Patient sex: M
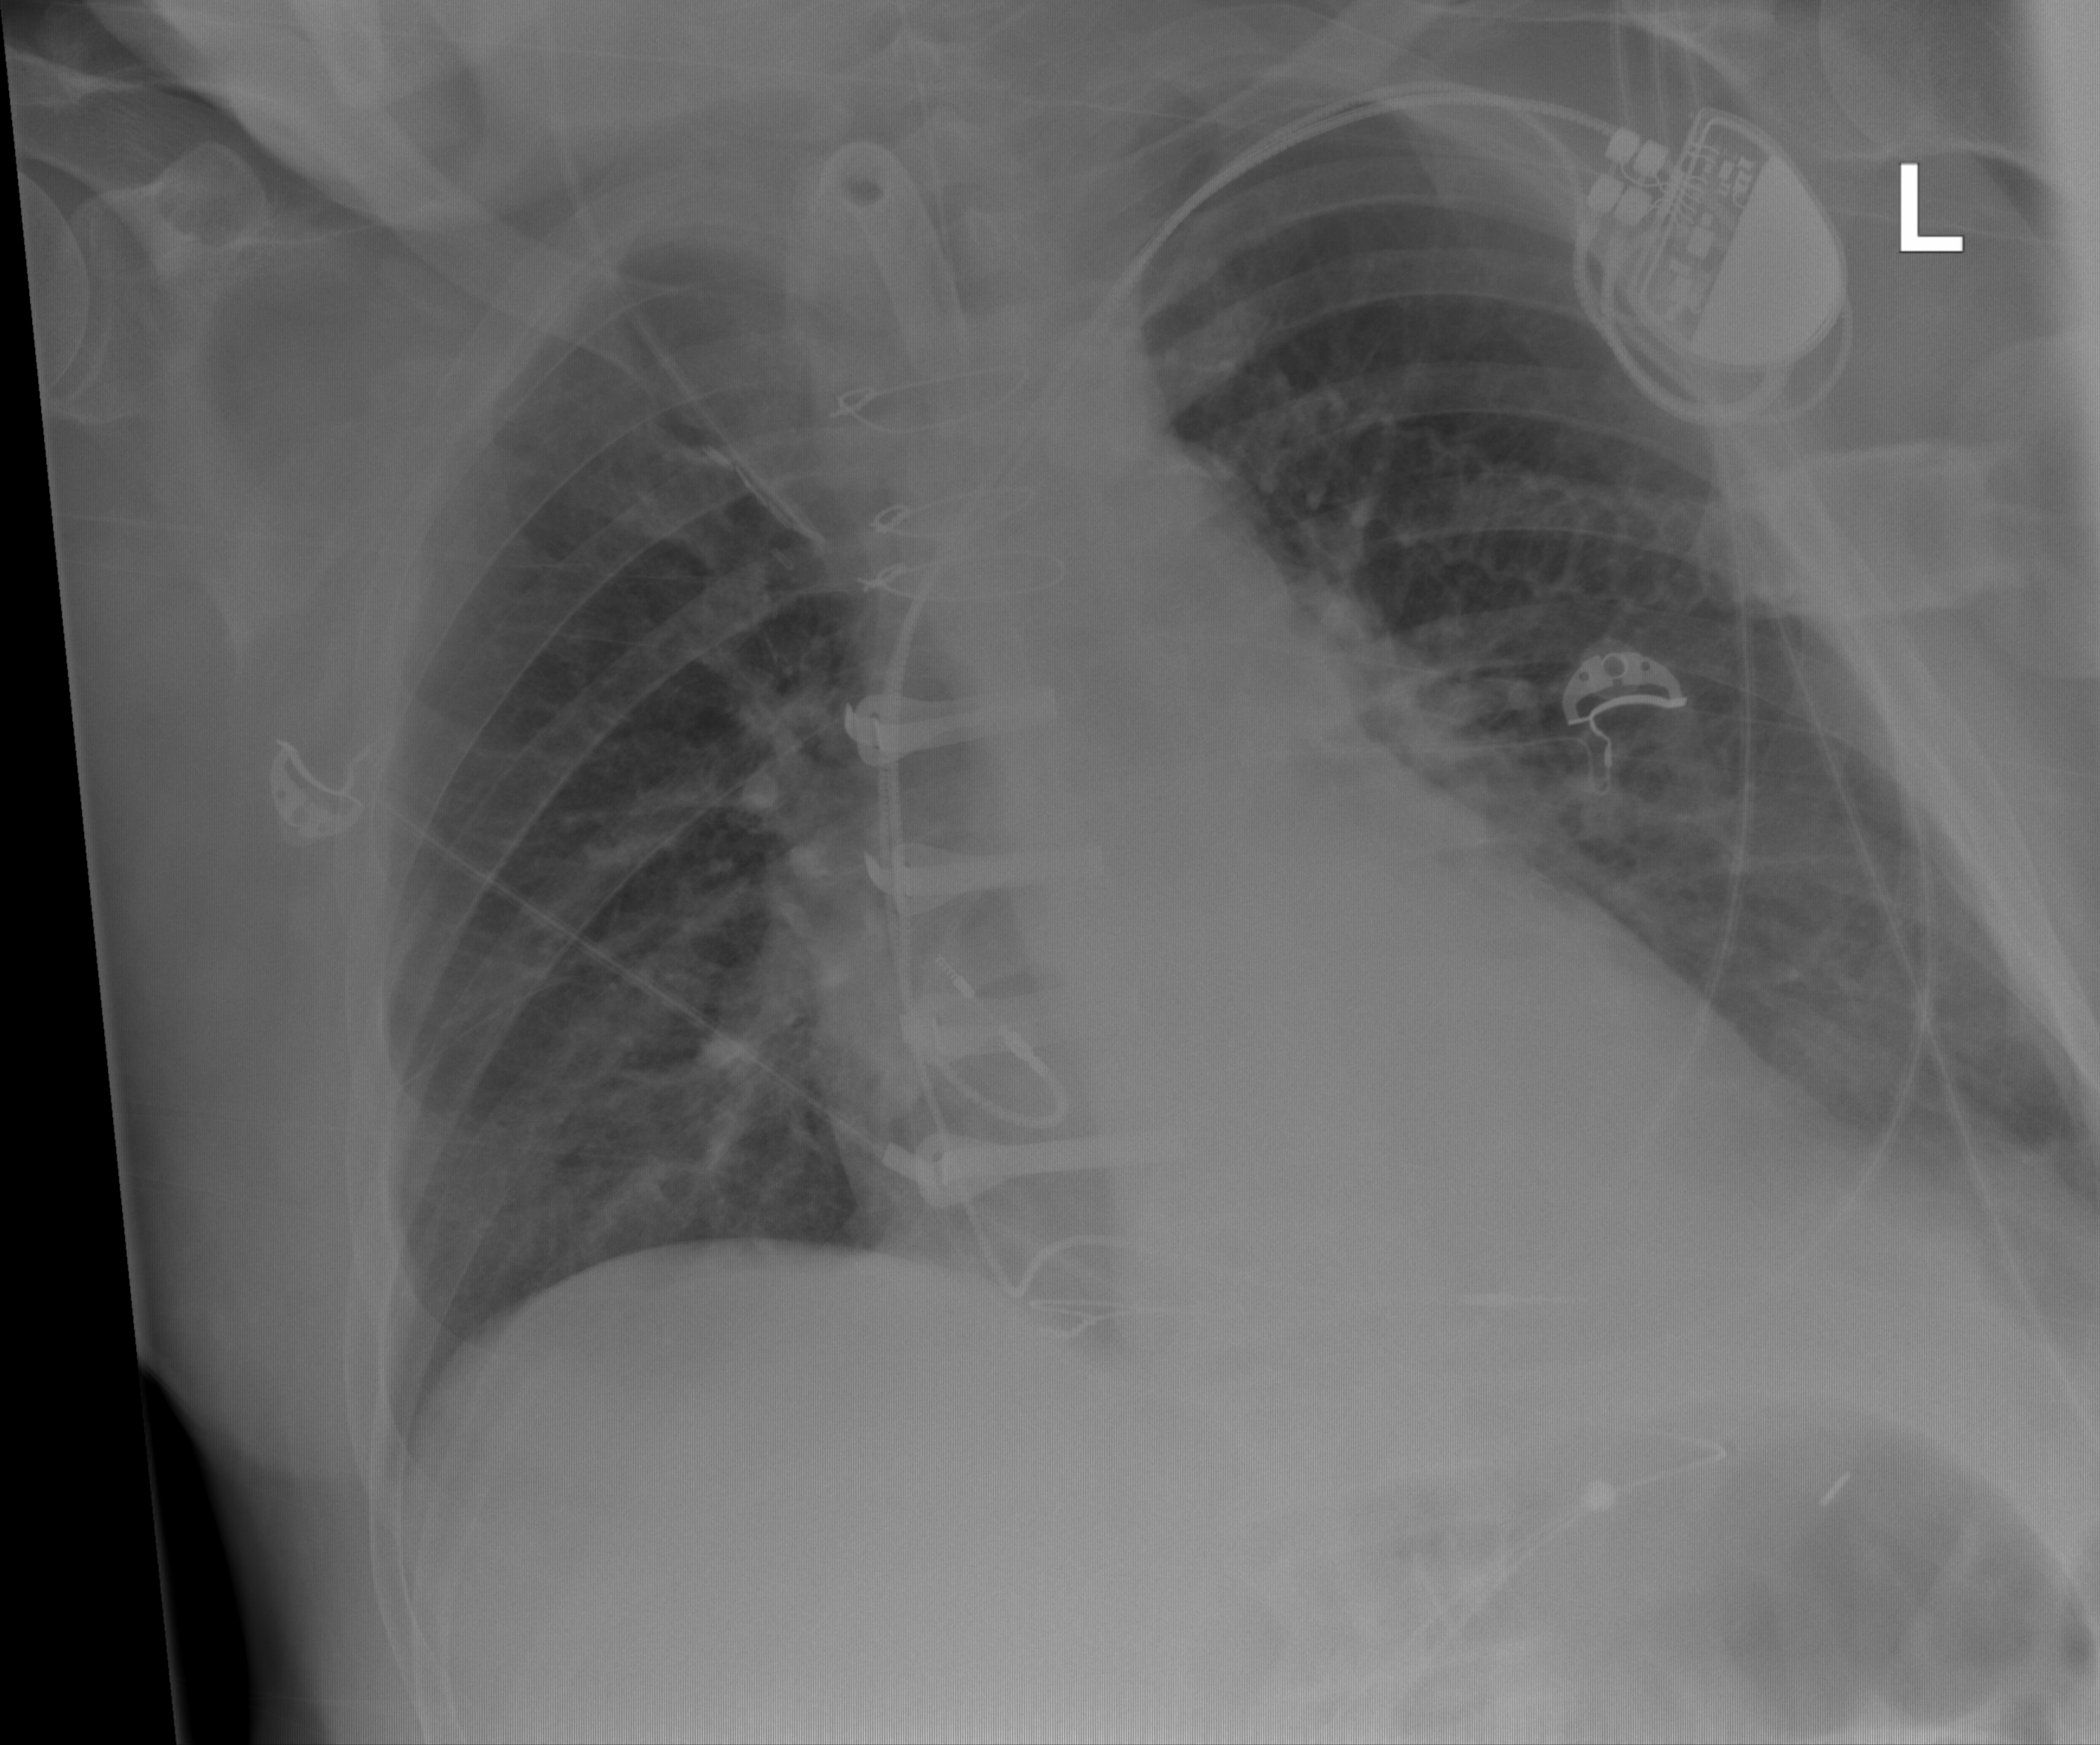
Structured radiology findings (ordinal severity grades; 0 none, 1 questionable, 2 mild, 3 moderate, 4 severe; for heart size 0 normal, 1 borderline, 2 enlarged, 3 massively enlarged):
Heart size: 1
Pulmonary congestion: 0
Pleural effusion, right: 0
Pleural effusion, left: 2
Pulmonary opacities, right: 0
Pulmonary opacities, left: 1
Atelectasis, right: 0
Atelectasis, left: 2